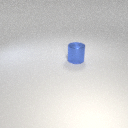
large blue metal cylinder